Question: I would like to know whether it is possible to add a canvas to a datatable.
I have installed the datatable responsive plugin which, in case the column is too width, clicking a button will allow you to see extra information.
I would like to know whether I can add a canvas to the hidden area in order to play an audio which correspond to the selected row. I wish to use a nice audio player called <URL>
To be able to do do that I need to learn the following:
- - -
Picture of what I am trying to achieve (Each row is an audio file)

Please see the following for your information
'''
<div id="demo">
<div id="waveform">
<div class="progress progress-striped active" id="progress-bar" style="display: none;">
<div class="progress-bar progress-bar-info" style="width: 100%;"></div>
</div>
<wave style="display: block; position: relative; -webkit-user-select: none; height: 128px; overflow-x: auto; overflow-y: hidden;"><canvas width="870" height="128" style="position: absolute; z-index: 1; top: 0px; bottom: 0px; width: 870px;"></canvas><wave style="position: absolute; z-index: 2; top: 0px; bottom: 0px; overflow: hidden; width: 0px; display: block; box-sizing: border-box; border-right-style: solid; border-right-width: 1px; border-right-color: navy;"><canvas width="870" height="128" style="width: 870px;"></canvas></wave></wave>
</div>
</div>
'''
<URL>
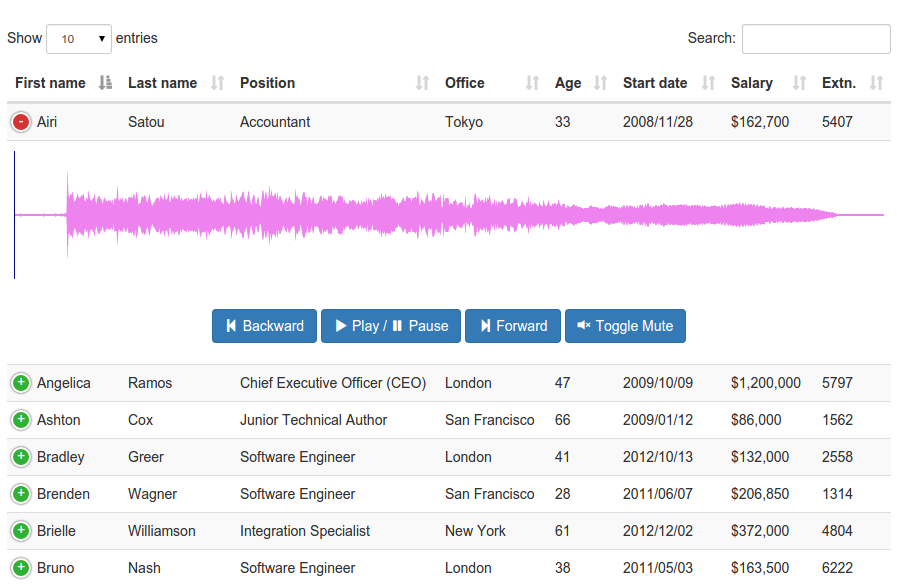
Answer: Use the format() method in the <URL>. You can modify format to return a div into which probably you can create a canvas using wavesurfer.js
'''
function format(d) {
return '<div class="player"></div>';
}
var table = $('#example').DataTable({
"columns": [{
"className": 'details-control',
"orderable": false,
"data": null,
"defaultContent": '+'
}, {
"data": "Name"
}, {
"data": "Position"
}, {
"data": "ID"
}]
});
$('#example tbody').on('click', 'td.details-control', function() {
var tr = $(this).closest('tr');
var row = table.row(tr);
if (row.child.isShown()) {
// This row is already open - close it
row.child.hide();
tr.removeClass('shown');
} else {
// Open this row
row.child(format(row.data())).show();
tr.addClass('shown');
}
});
'''
Here is a demo <URL>